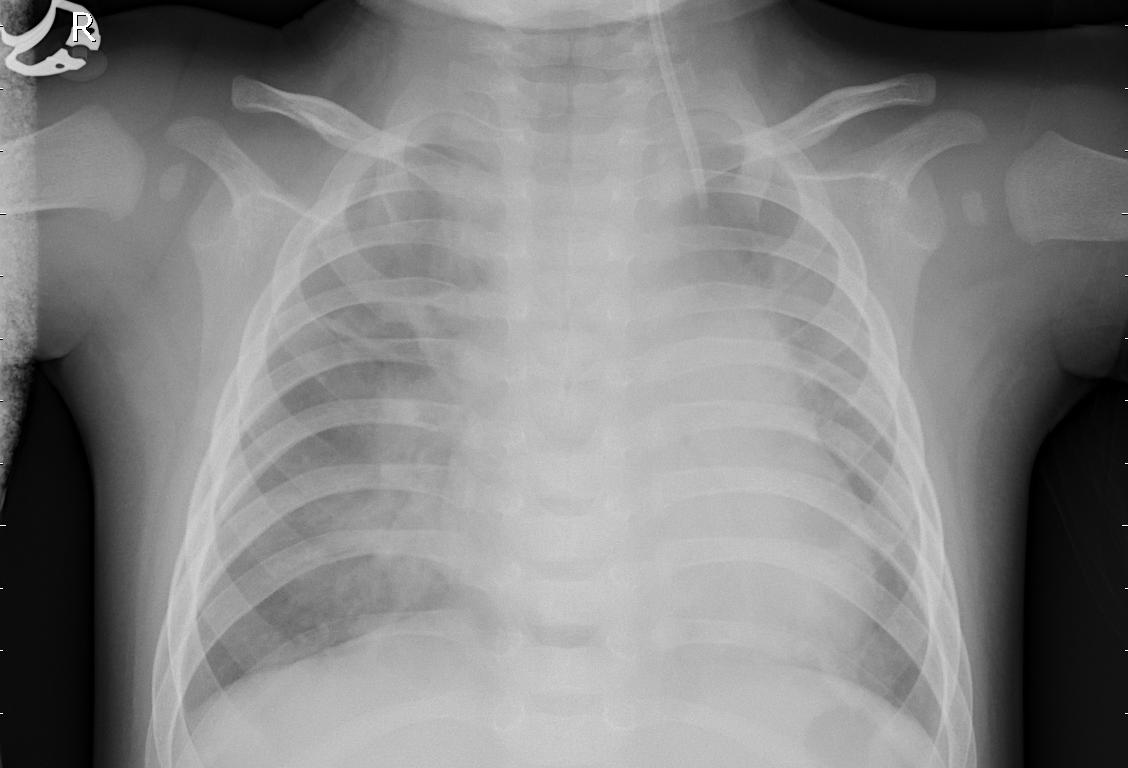
Diagnosis: PNEUMONIA